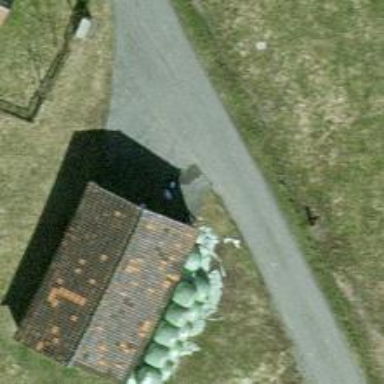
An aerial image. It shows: Garage building.